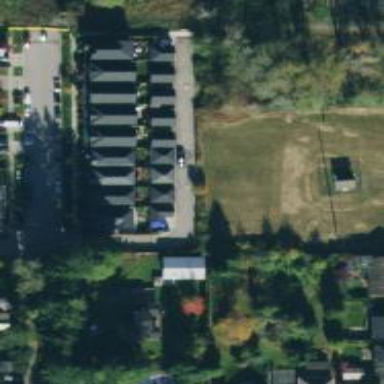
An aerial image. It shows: Alley classified as service road.